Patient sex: F
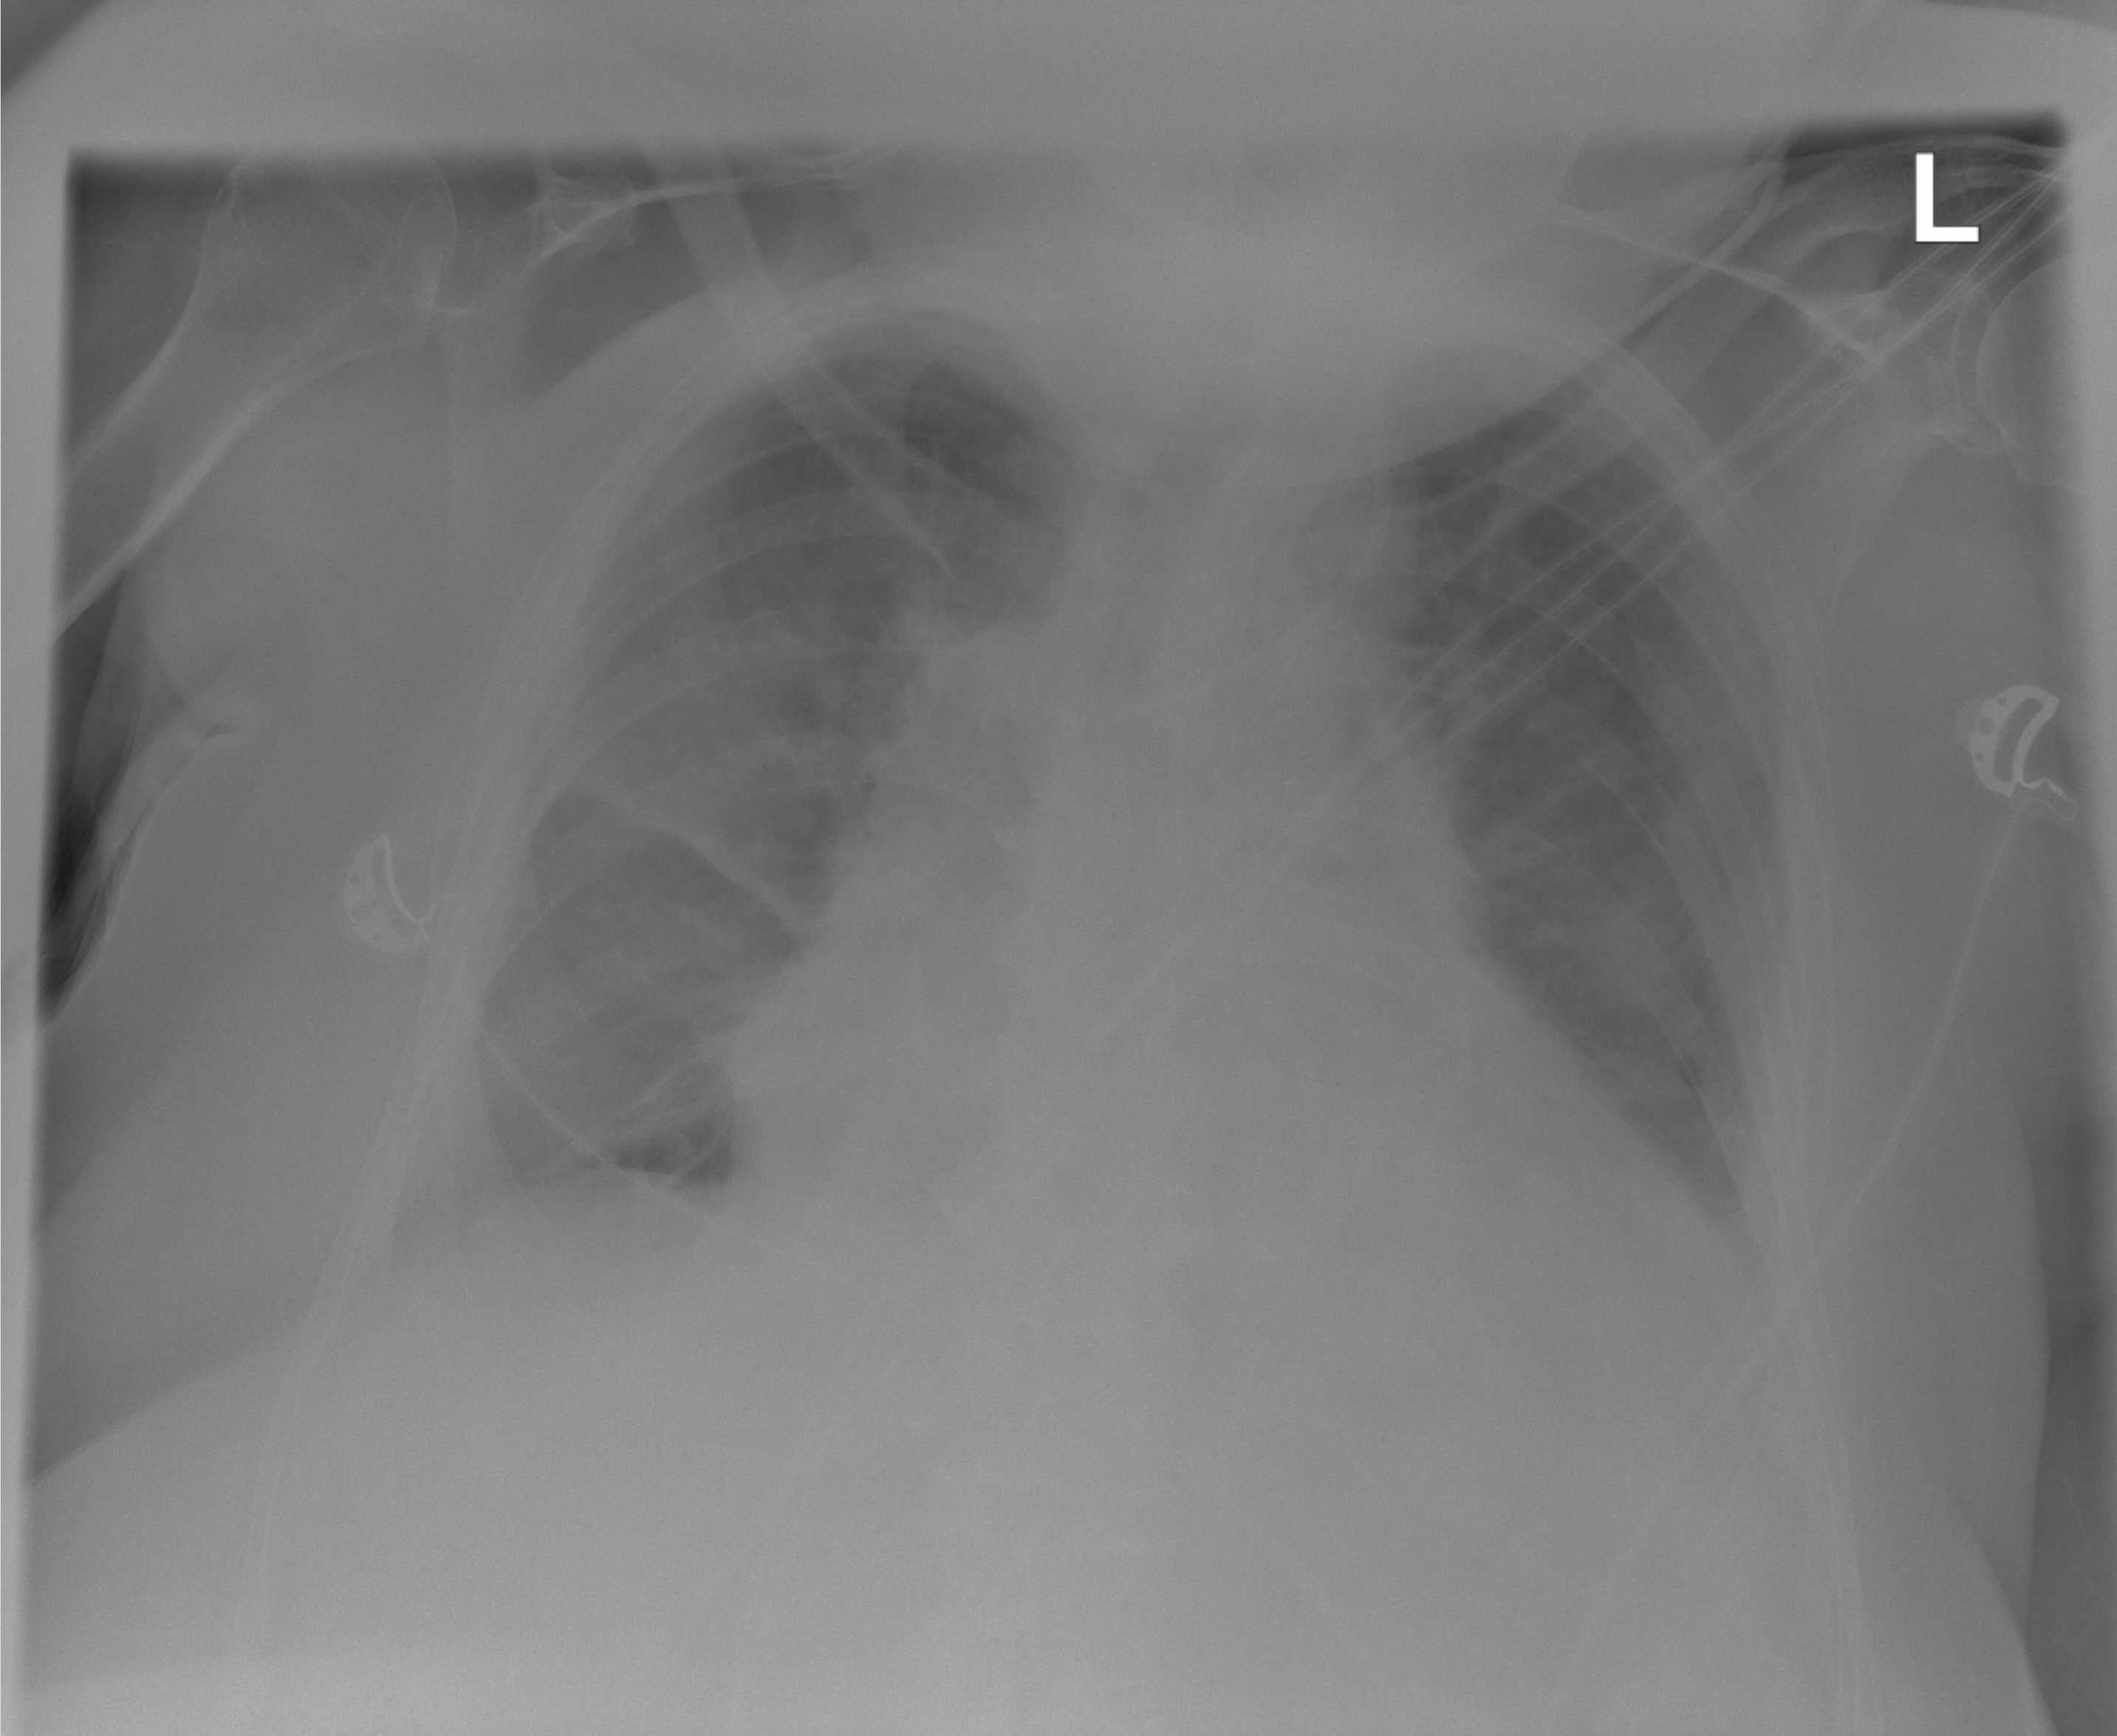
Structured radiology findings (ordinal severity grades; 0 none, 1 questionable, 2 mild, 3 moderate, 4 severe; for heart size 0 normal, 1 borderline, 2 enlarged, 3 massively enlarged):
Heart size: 0
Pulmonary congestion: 2
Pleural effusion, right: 2
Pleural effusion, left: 2
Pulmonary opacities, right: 2
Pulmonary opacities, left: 0
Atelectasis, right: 2
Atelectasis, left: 0